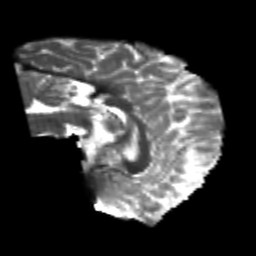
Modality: T2w
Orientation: sagittal
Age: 20
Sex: male
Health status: healthy
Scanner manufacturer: philips
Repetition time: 7.386 s
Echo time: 0.08599 s